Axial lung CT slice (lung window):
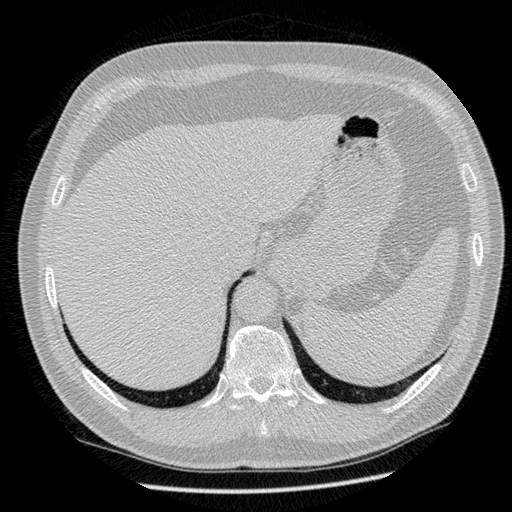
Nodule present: no